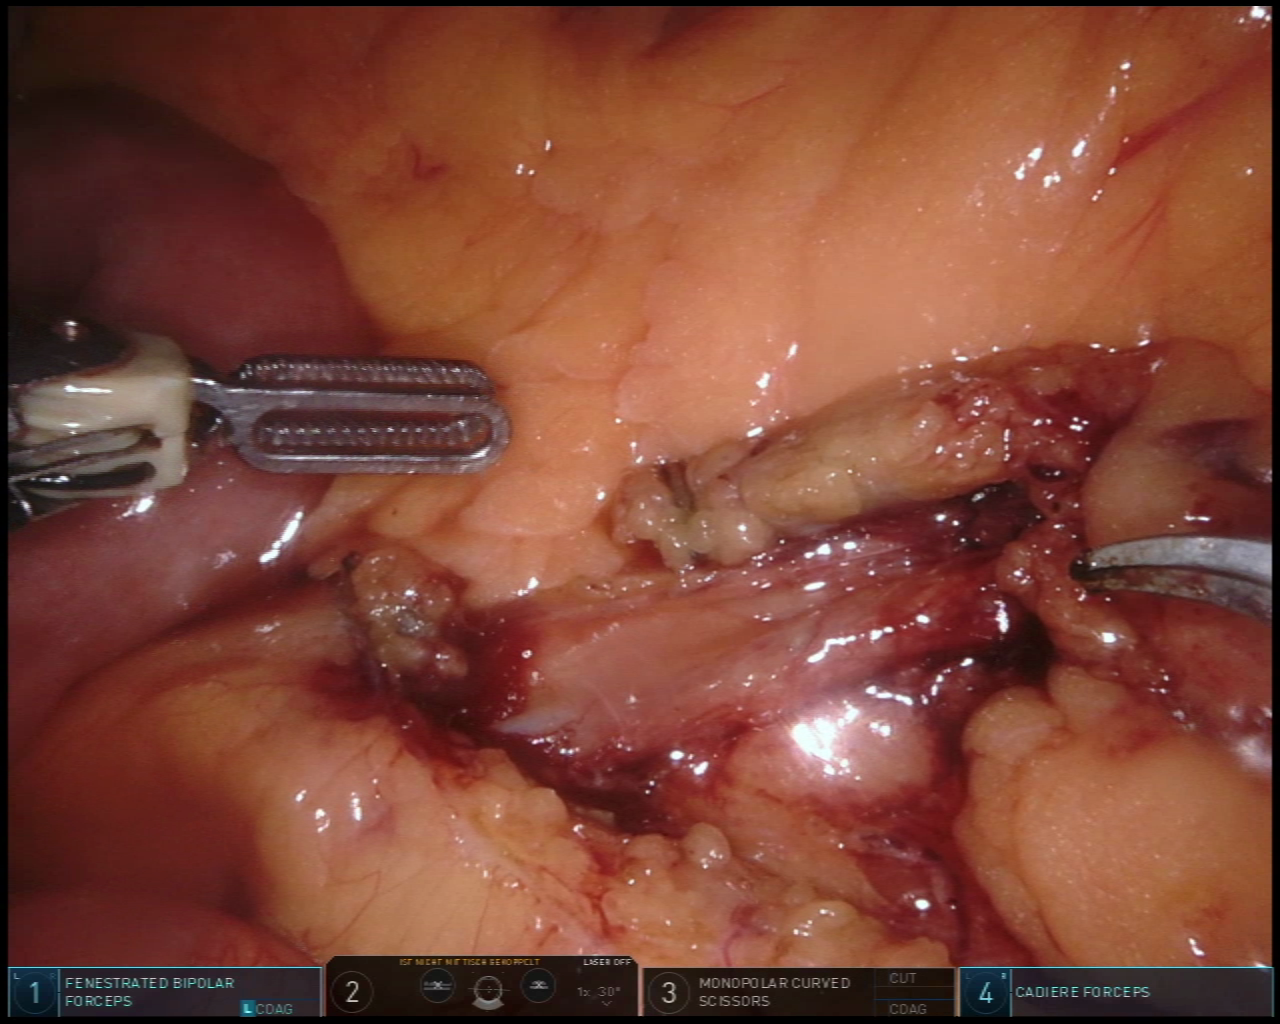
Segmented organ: small_intestine
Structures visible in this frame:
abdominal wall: no
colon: no
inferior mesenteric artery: no
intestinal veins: yes
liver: no
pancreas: no
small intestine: yes
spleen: no
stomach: no
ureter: no
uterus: no
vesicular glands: no